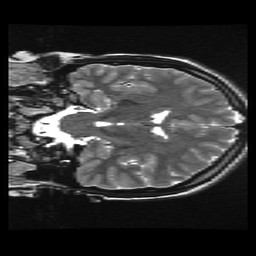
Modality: T2w
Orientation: coronal
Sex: female
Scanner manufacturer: ge
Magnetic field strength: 3 T
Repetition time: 5 s
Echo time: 0.1015 s